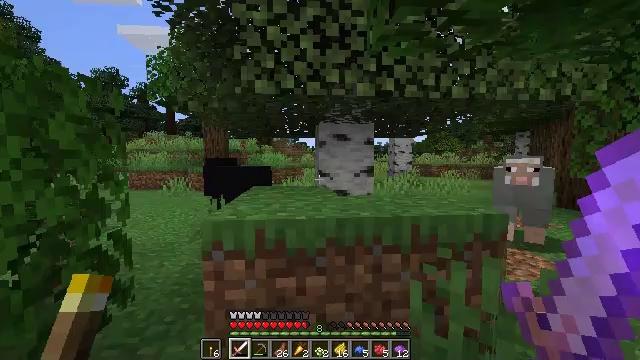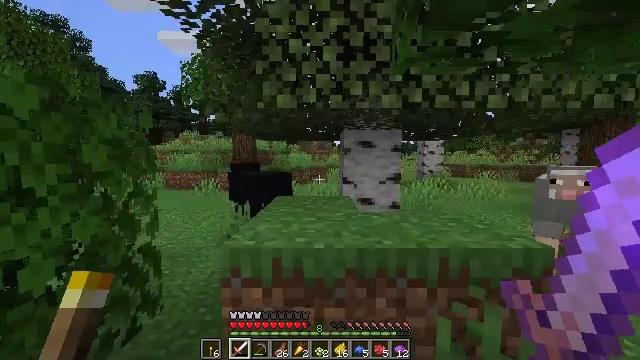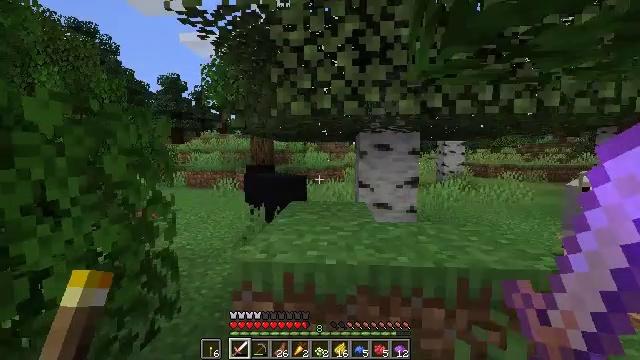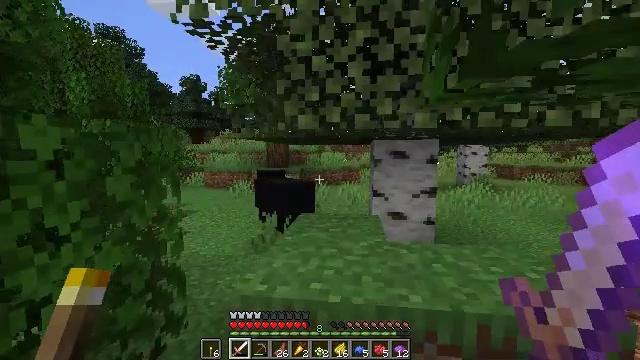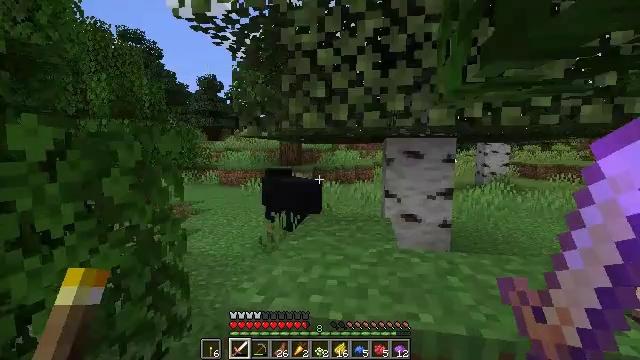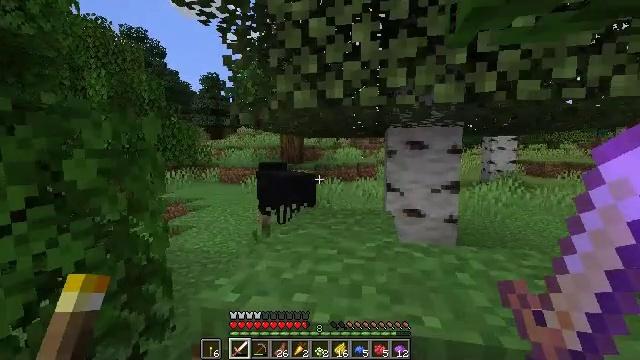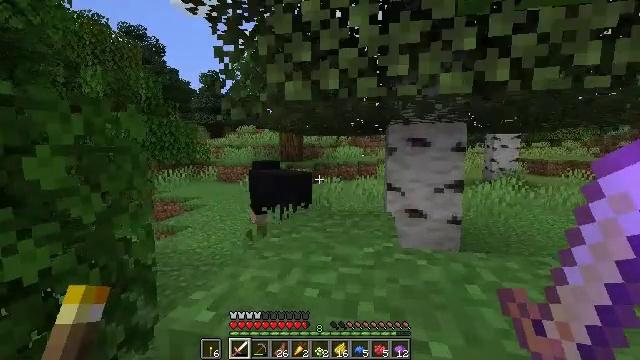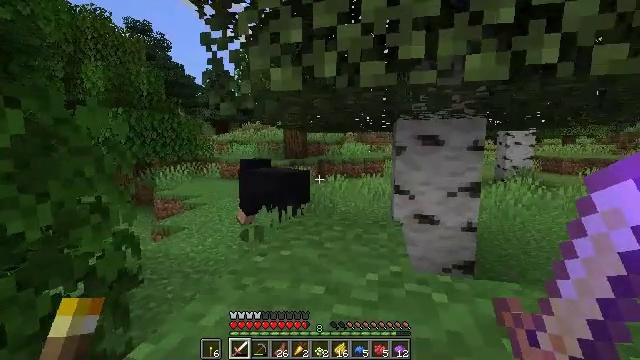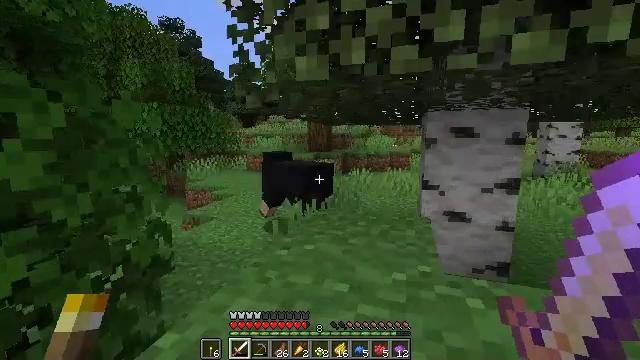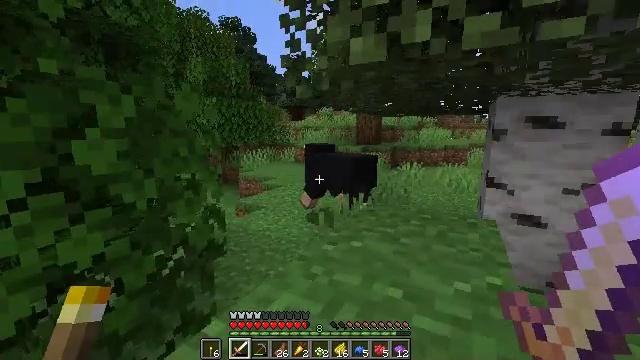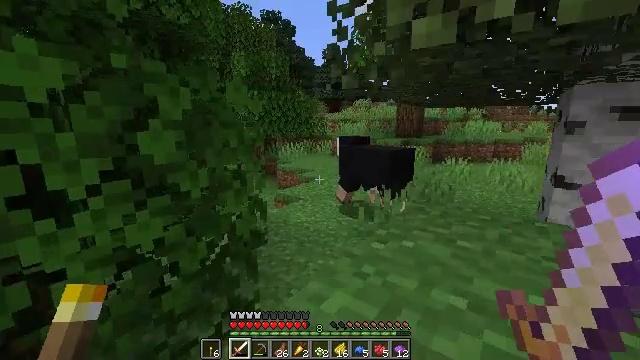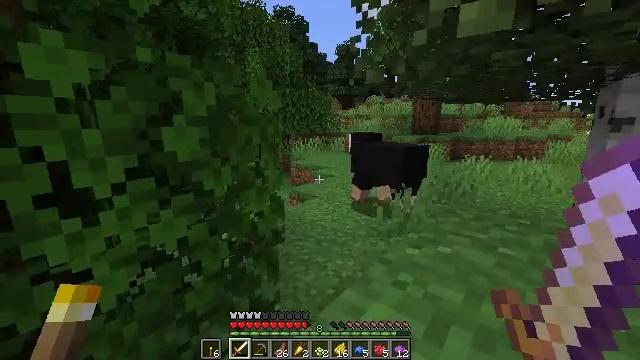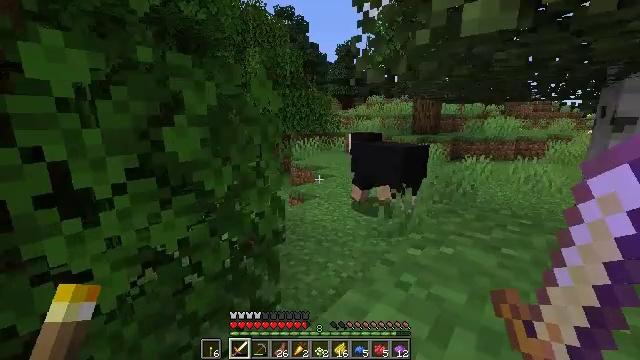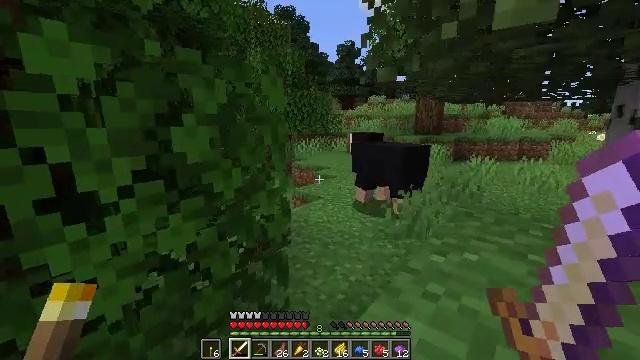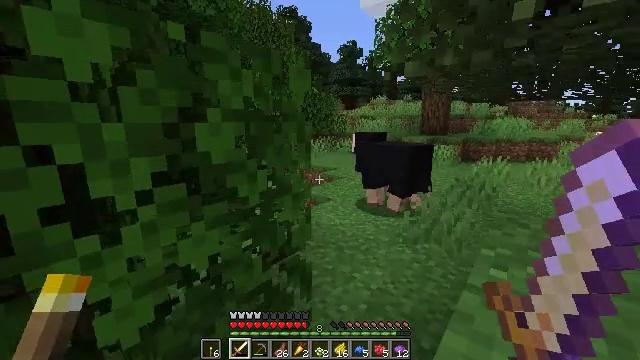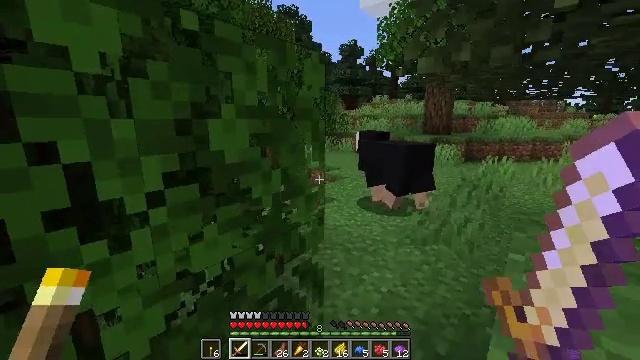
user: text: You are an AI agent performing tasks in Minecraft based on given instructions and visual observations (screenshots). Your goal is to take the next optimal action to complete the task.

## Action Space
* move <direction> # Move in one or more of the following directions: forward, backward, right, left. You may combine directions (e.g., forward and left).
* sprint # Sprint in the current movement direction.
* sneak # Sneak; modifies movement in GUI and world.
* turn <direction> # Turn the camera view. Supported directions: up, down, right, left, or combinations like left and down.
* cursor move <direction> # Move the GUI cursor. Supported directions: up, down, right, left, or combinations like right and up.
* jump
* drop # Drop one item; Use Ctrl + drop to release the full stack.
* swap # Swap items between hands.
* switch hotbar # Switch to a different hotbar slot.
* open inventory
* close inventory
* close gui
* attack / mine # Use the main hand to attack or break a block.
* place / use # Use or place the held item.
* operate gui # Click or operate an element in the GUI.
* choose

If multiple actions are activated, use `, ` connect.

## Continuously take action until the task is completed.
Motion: motion action
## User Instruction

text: Pick up the oxeye daisy.
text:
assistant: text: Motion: move forward, turn left, jump
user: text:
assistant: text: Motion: move forward, turn left, jump
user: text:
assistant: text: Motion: move forward, turn left
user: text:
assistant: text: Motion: move forward, turn left
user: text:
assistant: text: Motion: move forward
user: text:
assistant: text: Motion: move forward
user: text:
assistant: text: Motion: move forward, turn left
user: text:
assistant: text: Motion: move forward, turn left and down
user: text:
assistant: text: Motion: move forward, turn left and down
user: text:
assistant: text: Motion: move forward, turn left and down
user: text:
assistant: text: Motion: move forward, turn left
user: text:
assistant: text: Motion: move forward
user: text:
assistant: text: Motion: move forward
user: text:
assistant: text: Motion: move forward
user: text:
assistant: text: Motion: move forward
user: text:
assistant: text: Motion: move forward
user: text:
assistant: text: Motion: move forward, turn right and up
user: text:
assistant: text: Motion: move forward, turn right and up
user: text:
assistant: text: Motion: move forward, turn right
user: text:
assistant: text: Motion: move forward, turn right and up
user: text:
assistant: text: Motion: move forward, turn right and up
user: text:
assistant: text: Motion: turn right
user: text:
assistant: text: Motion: no_op
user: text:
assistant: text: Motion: move forward
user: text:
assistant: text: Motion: no_op
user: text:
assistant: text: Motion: move forward
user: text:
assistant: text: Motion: move forward
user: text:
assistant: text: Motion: move forward, turn right
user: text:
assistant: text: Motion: move forward, turn right
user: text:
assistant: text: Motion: move forward, turn right